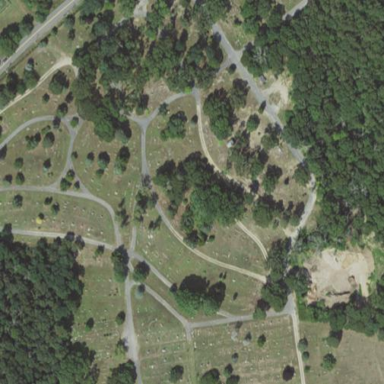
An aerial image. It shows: Cemetery that holds historical significance.